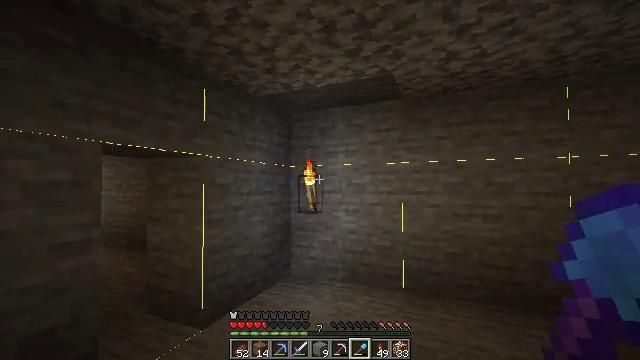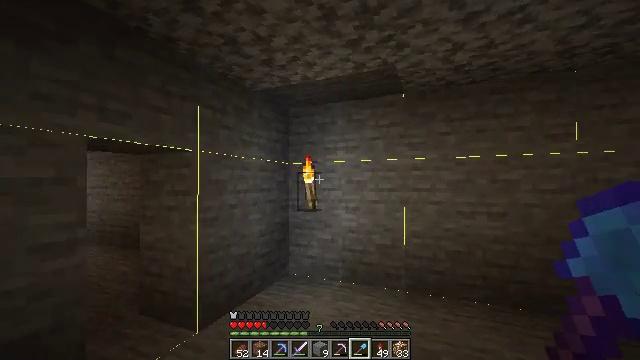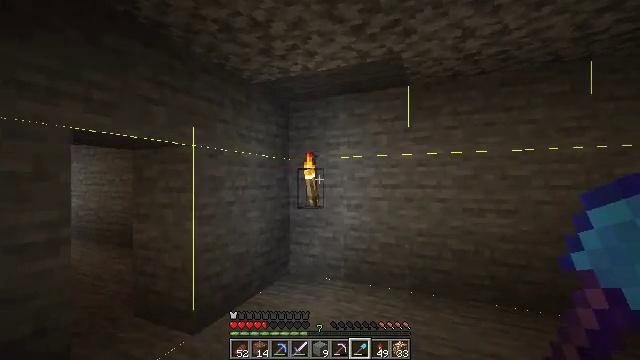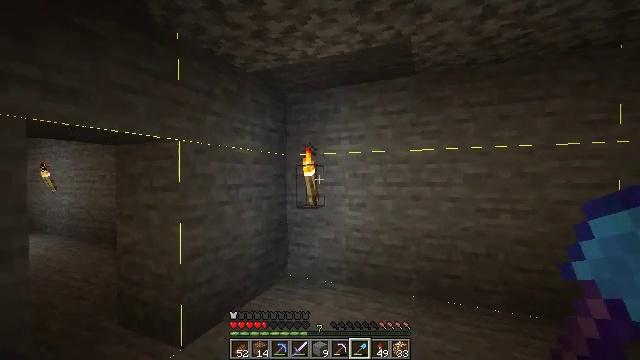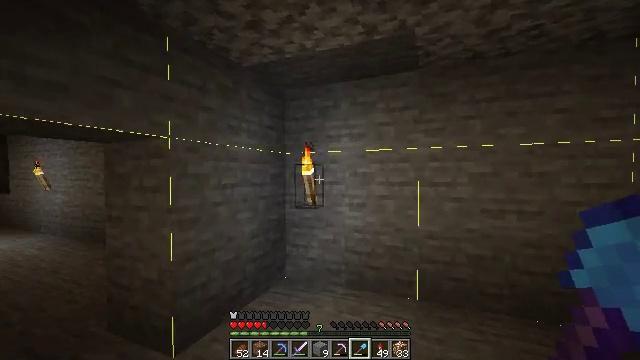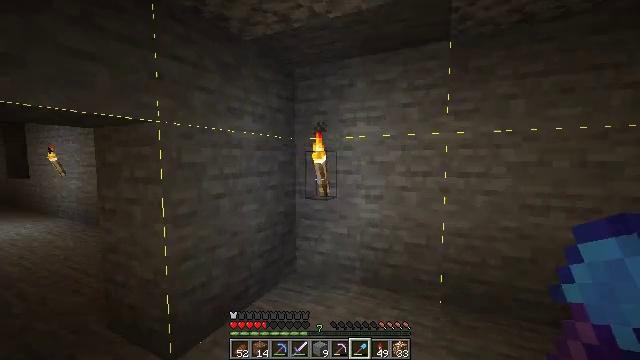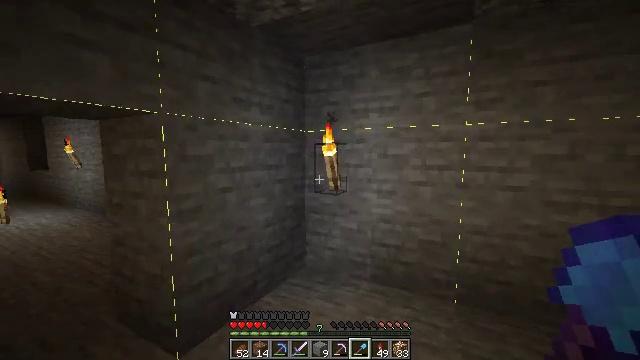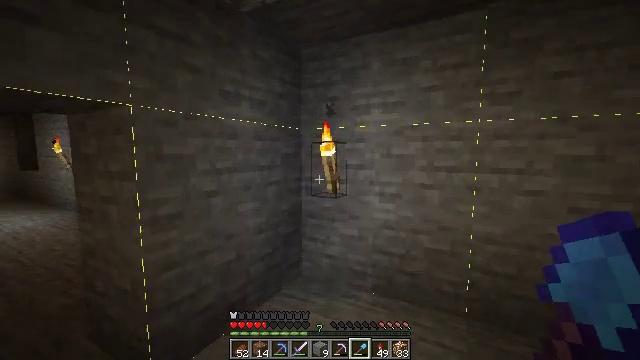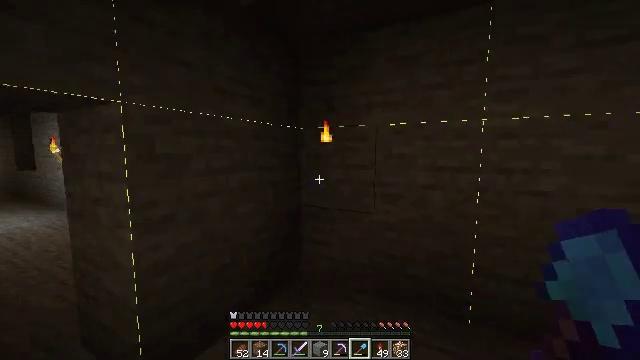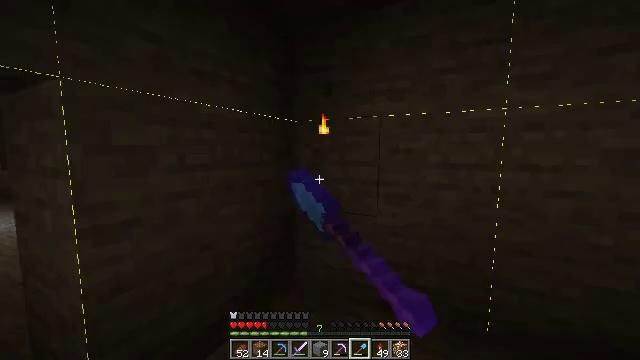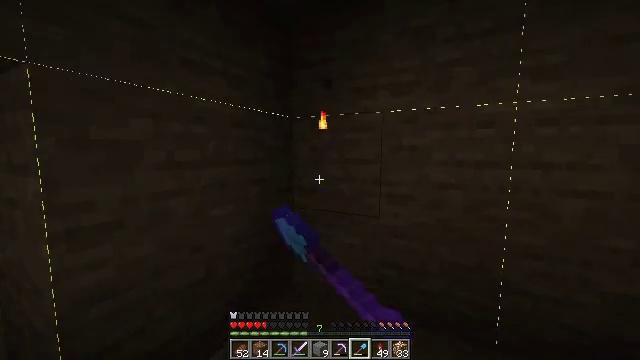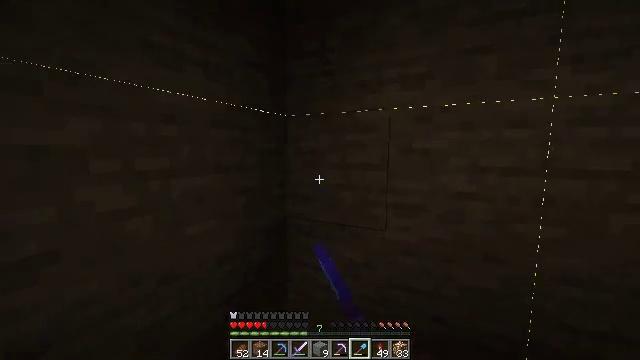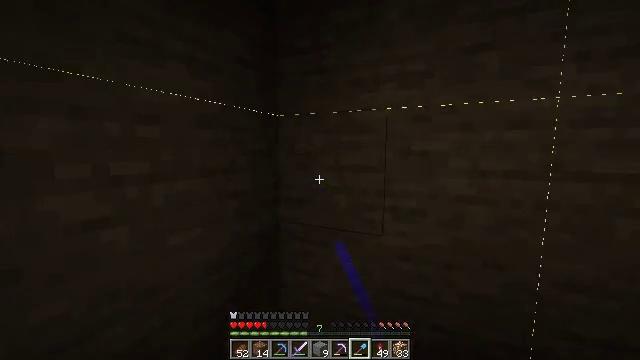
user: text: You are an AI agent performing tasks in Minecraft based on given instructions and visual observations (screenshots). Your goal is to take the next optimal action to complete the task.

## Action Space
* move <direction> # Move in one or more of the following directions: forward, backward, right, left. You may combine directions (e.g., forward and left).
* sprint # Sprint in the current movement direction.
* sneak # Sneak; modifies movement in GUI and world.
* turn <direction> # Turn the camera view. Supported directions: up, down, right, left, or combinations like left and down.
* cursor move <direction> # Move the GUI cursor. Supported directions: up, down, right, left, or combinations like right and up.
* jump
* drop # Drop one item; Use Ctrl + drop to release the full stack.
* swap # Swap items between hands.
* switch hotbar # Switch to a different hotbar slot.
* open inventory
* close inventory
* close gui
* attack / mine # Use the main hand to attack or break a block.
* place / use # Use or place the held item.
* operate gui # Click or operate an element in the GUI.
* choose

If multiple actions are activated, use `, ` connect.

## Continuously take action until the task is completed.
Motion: motion action
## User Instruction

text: Left click to collect the wall torch.
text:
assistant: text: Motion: move forward
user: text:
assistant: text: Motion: move forward
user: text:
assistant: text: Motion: move forward
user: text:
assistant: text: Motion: move forward
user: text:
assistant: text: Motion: move forward, turn left and down
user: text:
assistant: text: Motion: move forward, turn left and down
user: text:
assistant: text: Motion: move forward
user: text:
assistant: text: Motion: move forward, attack / mine
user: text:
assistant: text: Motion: move forward, attack / mine
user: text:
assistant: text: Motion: move forward
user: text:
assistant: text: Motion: move forward
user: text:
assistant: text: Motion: move forward, turn right
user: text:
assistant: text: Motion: no_op